Interaction volume radius: 5 \u00c5
Interaction volume height: 20 \u00c5
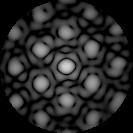
Disorder parameter: 0.2787